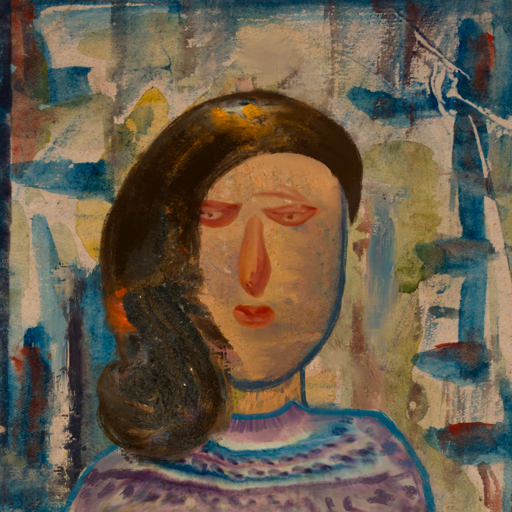
Background: Orphan, Head And Neck Front: In_The_Sun, Face Front: Pious_Lady, Bust: HillGirl, Hair Front: Gypsy_Queen, Head Accessory: Blank, Second Necklace: Blank, Necklace: Blank, Baby: Blank